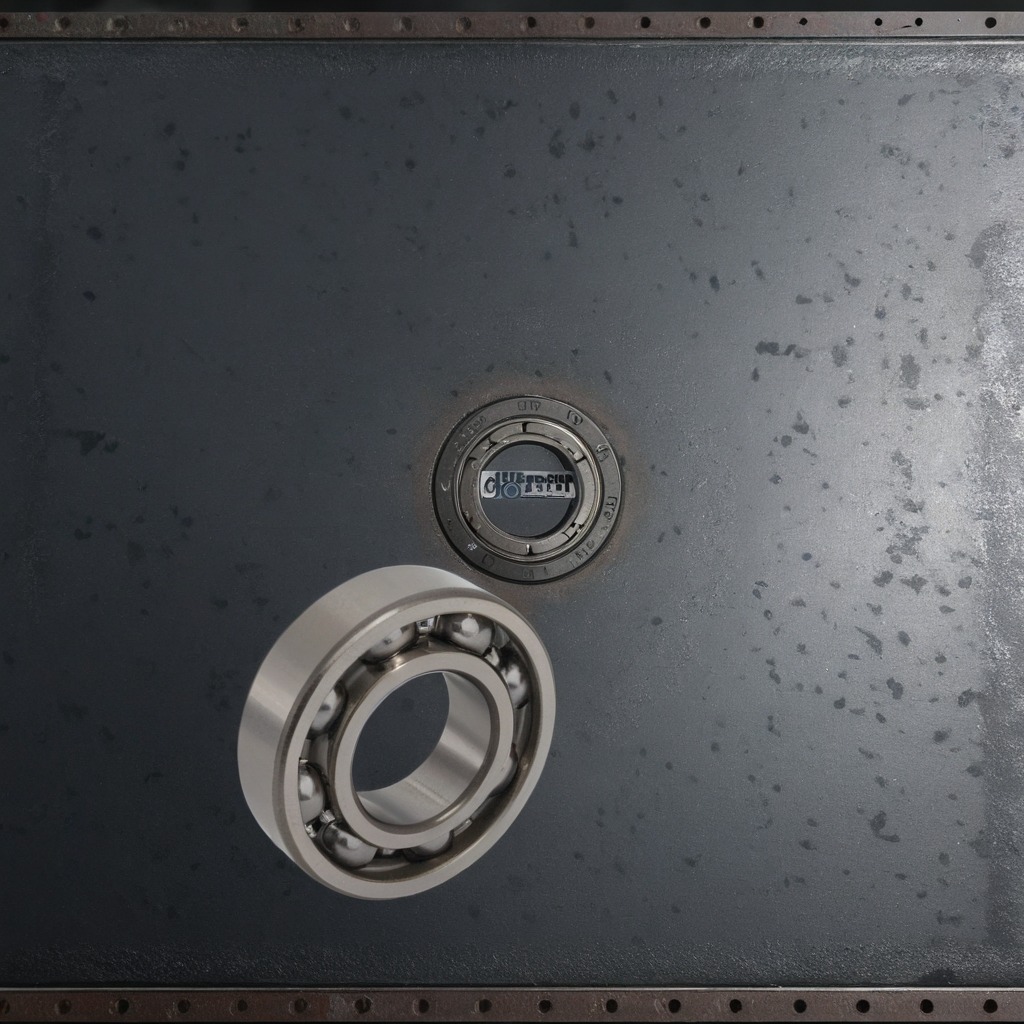
A metal ball bearing is lying on the cold steel table in a mining workshop.